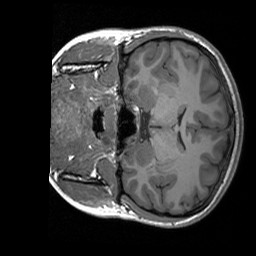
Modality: T1w
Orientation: coronal
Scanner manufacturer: siemens
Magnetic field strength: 3 T
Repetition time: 1.76 s
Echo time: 0.0022 s